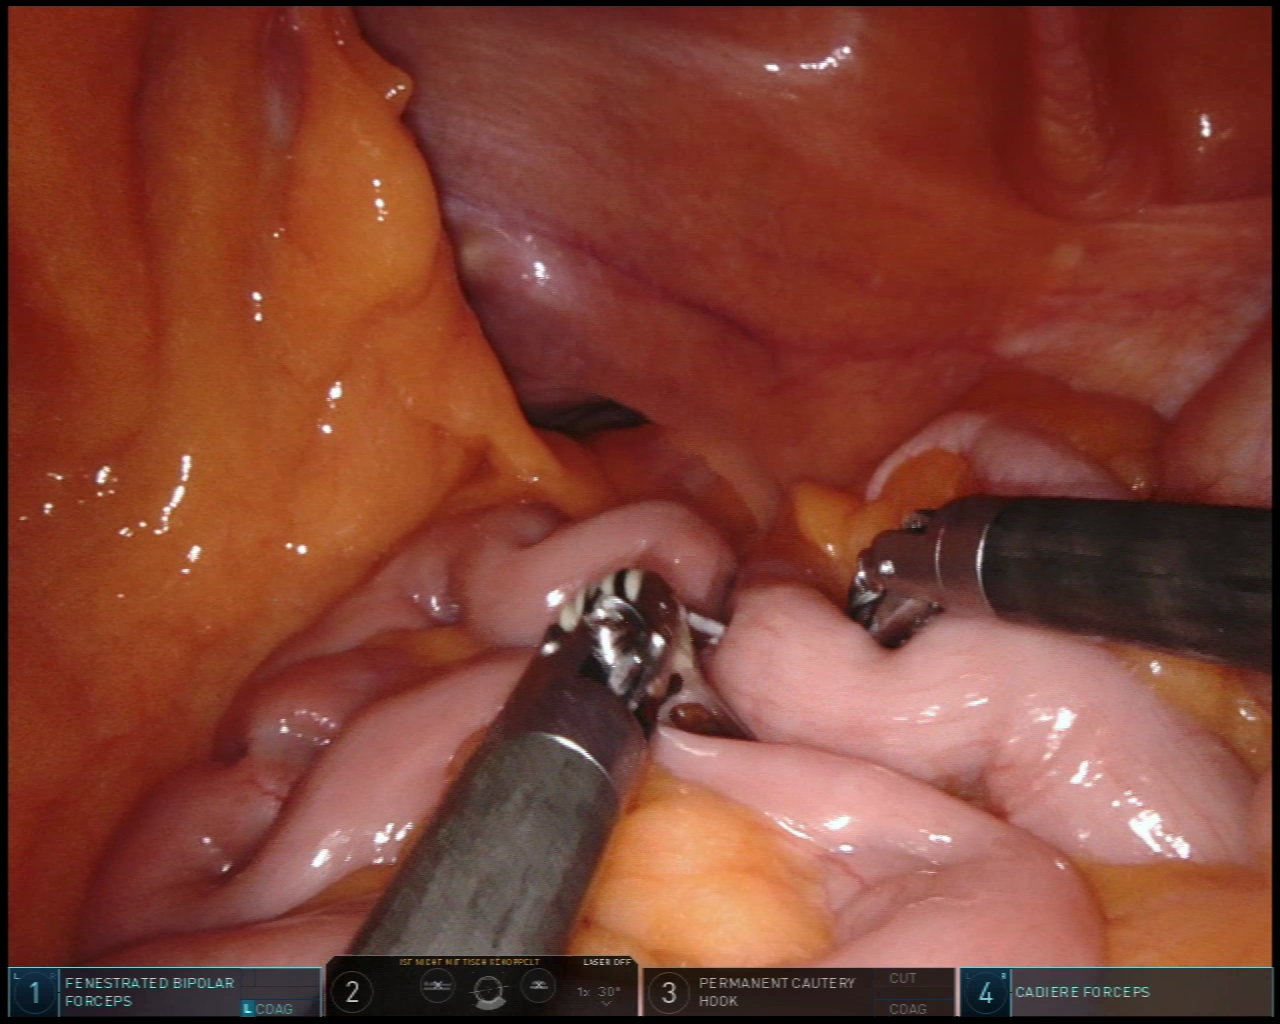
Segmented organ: abdominal_wall
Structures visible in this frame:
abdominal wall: yes
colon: no
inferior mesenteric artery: no
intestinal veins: no
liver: no
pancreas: no
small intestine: yes
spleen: no
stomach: no
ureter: no
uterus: no
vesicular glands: no